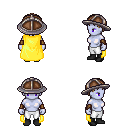
a pixel art fantasy rpg character, female body template, dark elf, purple skin, yellow cape, white pants, blonde plain hairstyle, chain helm, leather bracers, black shoes, four views (front, back, left, right), 2x2 character sprite sheet, small pixel art, hard edges, no anti-aliasing